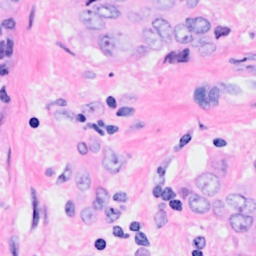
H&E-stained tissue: Breast